Field crop: maize
Growth stage: 2
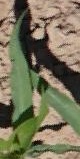
Species: maize